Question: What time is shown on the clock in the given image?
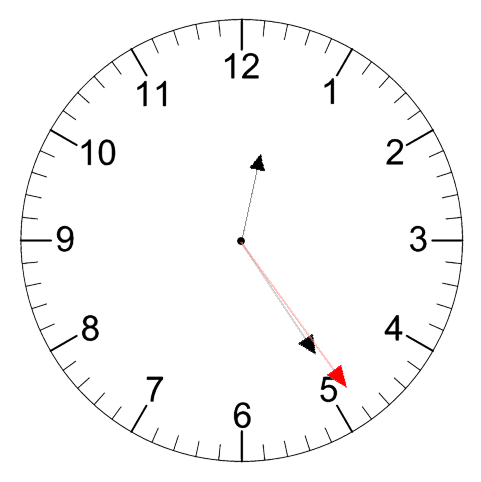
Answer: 12:24:24